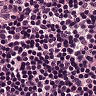
Metastatic tissue present: no